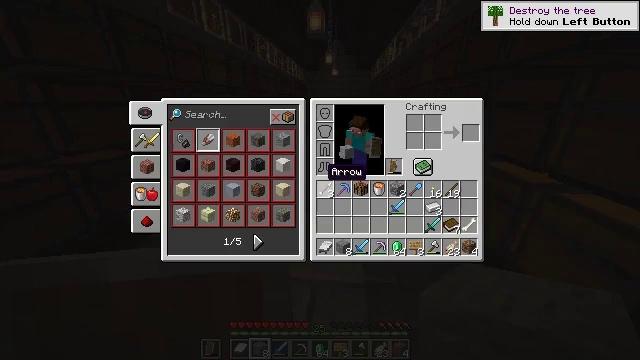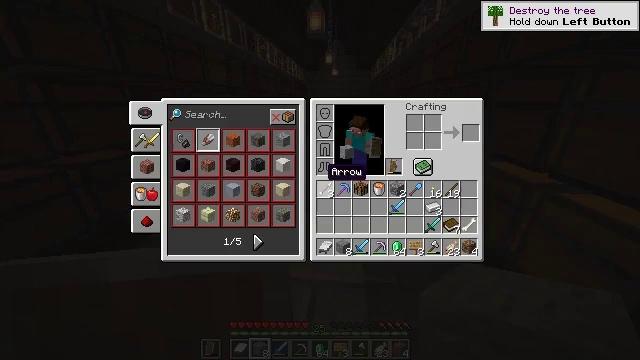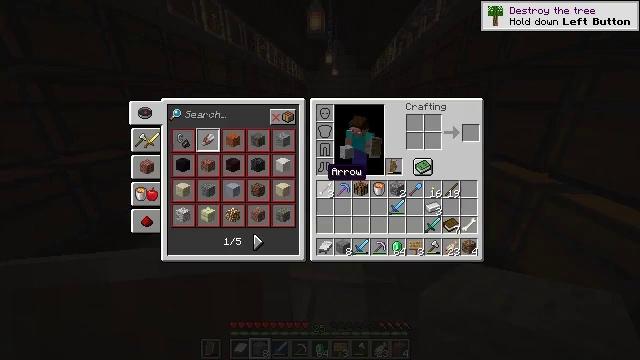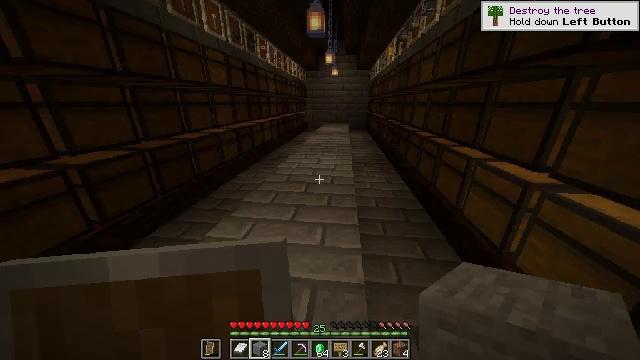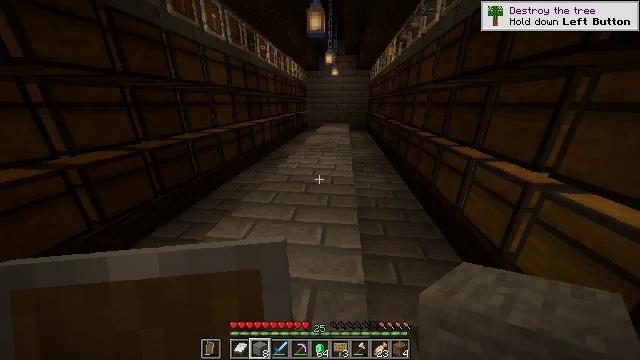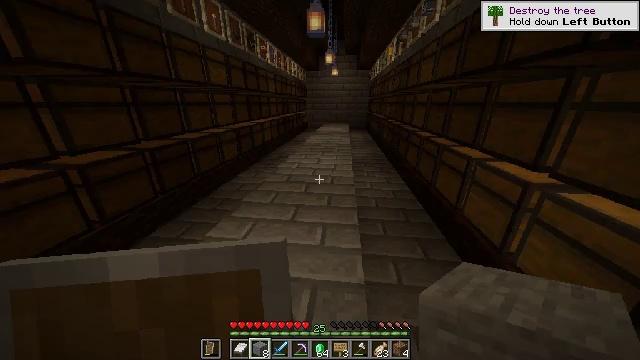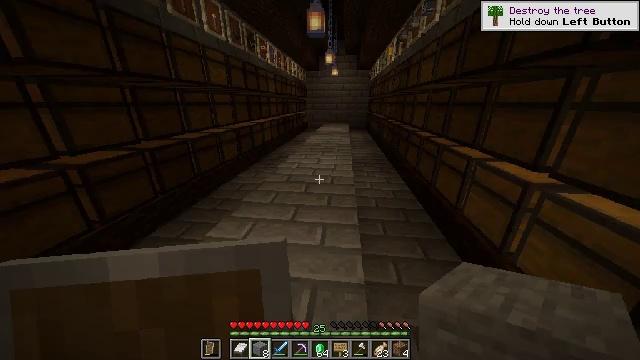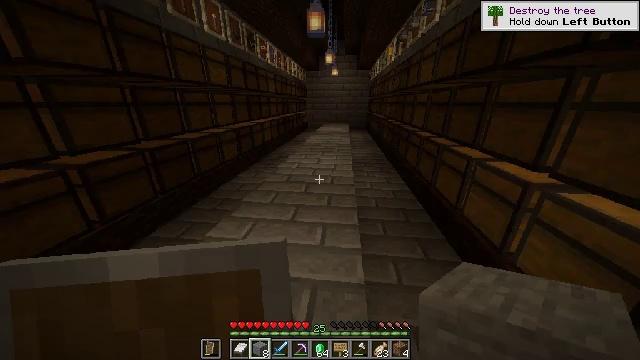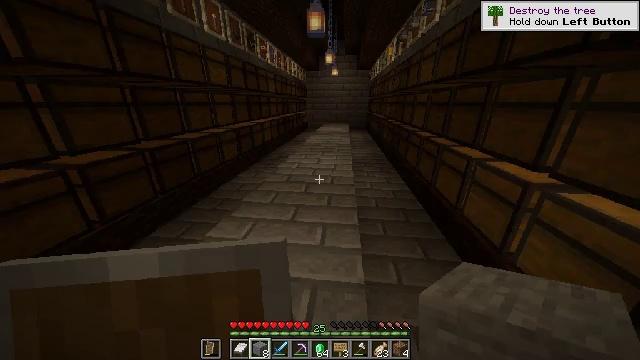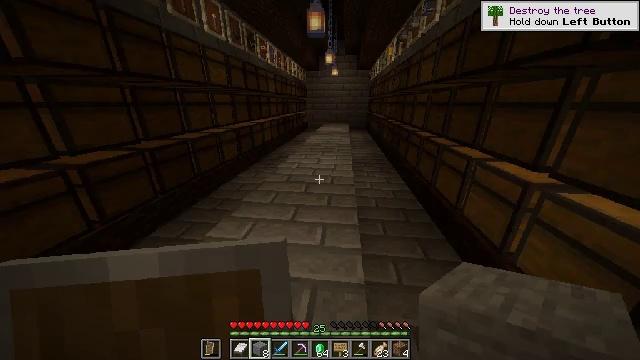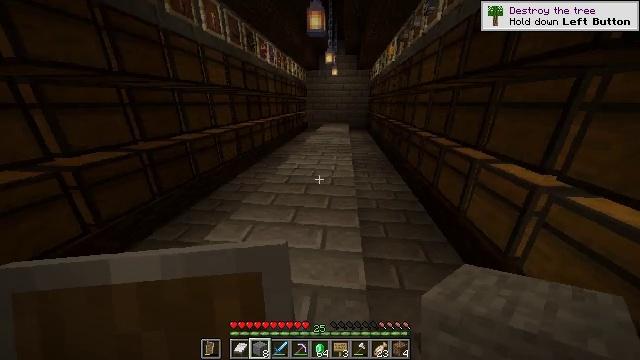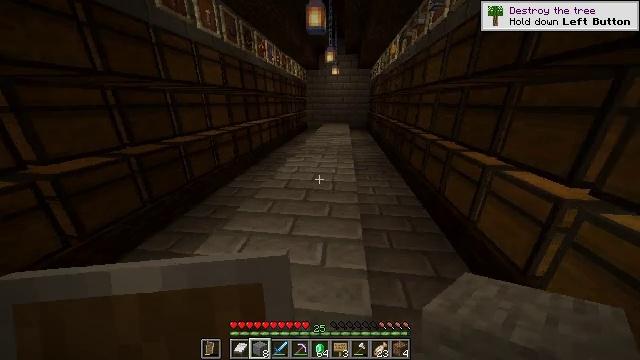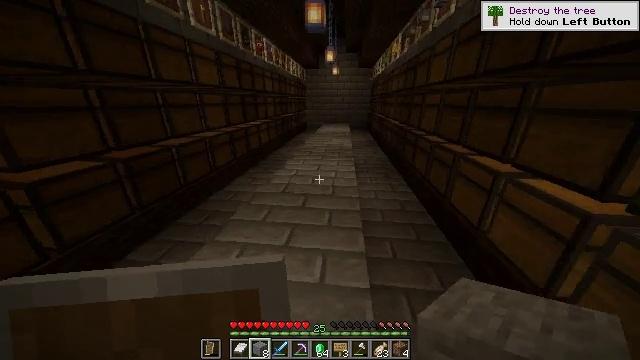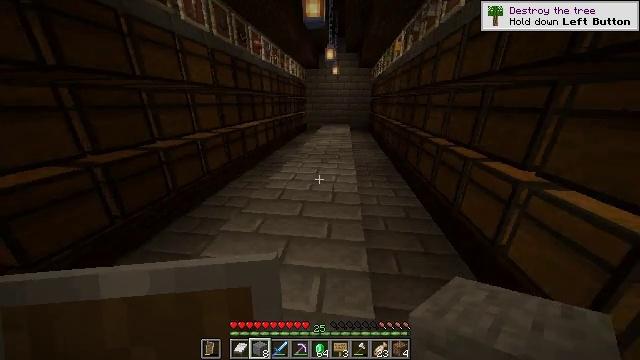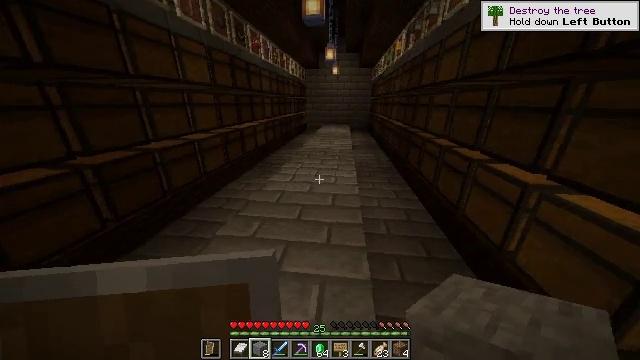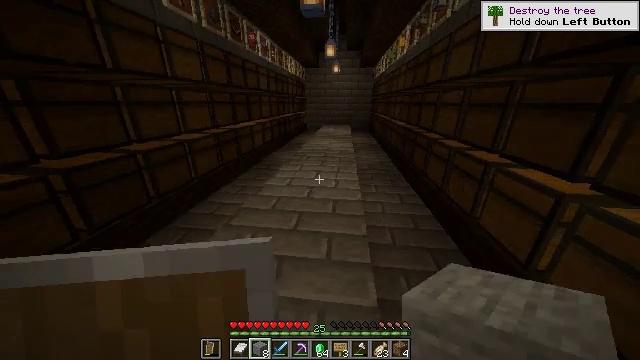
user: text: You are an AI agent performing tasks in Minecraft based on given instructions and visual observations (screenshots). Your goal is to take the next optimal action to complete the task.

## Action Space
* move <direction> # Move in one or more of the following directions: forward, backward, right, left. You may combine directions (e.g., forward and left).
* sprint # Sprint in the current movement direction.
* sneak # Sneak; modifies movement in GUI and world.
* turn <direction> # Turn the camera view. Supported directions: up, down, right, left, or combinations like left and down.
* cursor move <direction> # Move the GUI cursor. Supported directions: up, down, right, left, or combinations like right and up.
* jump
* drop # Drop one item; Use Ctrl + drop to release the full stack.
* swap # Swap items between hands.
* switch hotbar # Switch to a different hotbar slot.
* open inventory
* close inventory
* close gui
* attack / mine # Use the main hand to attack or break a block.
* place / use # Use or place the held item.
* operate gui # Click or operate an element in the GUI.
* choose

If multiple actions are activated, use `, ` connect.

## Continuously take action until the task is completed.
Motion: motion action
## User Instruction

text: Drop a cooked cod.
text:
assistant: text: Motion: no_op
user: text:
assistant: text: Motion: no_op
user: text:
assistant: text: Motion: close inventory
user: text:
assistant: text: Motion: close inventory
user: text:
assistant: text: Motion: close inventory
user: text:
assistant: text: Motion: no_op
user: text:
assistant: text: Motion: no_op
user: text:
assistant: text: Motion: no_op
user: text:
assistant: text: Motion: no_op
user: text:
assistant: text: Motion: move forward
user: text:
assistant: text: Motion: move forward
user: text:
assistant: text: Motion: move forward
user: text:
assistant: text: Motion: move forward
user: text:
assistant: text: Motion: move forward
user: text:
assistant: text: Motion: move forward
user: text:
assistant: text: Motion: move forward
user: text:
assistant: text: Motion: move forward
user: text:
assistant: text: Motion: move forward
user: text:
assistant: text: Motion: move forward
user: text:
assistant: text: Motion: move forward
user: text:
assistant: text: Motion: no_op
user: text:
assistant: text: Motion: no_op
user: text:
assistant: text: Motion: no_op
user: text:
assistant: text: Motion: no_op
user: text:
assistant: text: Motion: no_op
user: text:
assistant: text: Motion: no_op
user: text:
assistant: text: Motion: no_op
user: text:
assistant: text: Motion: no_op
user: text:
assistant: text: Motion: no_op
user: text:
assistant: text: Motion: no_op